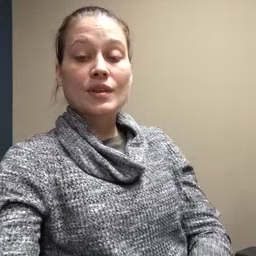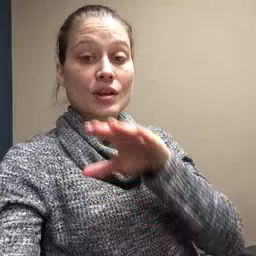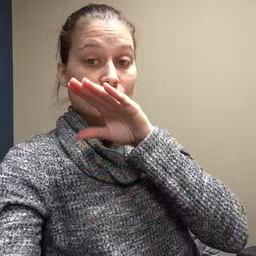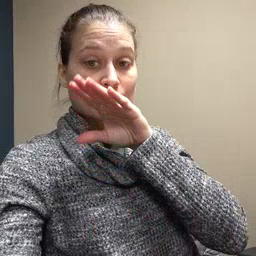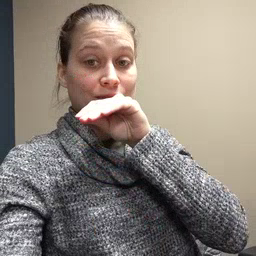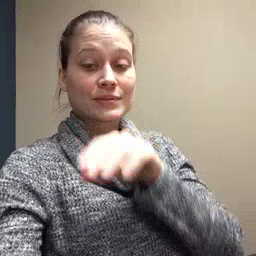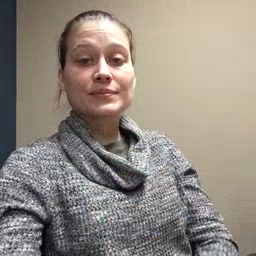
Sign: goose